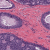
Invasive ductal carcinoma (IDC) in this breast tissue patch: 0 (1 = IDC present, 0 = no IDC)